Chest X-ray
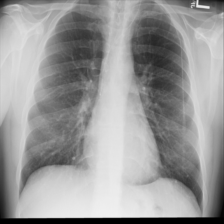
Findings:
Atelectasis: negative
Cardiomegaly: negative
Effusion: negative
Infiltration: negative
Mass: negative
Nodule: negative
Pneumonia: negative
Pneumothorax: negative
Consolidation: negative
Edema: negative
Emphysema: negative
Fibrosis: negative
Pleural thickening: negative
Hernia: negative